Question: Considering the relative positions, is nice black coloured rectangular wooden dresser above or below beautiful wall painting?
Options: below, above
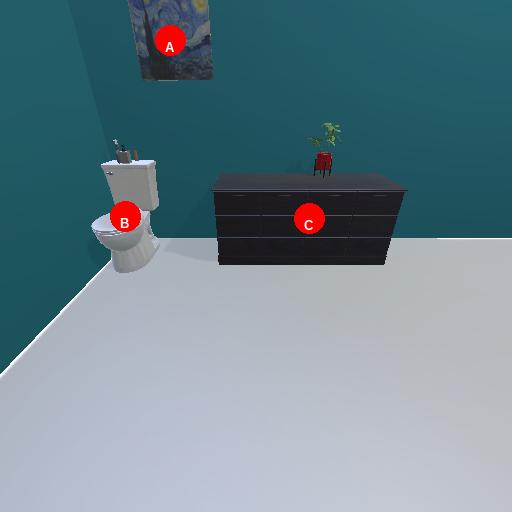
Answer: below